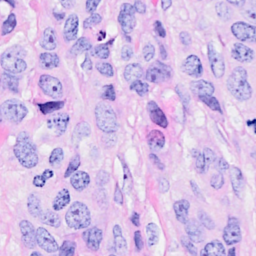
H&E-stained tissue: Breast